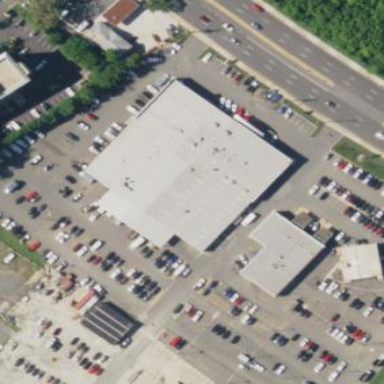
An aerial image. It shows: Commercial building.